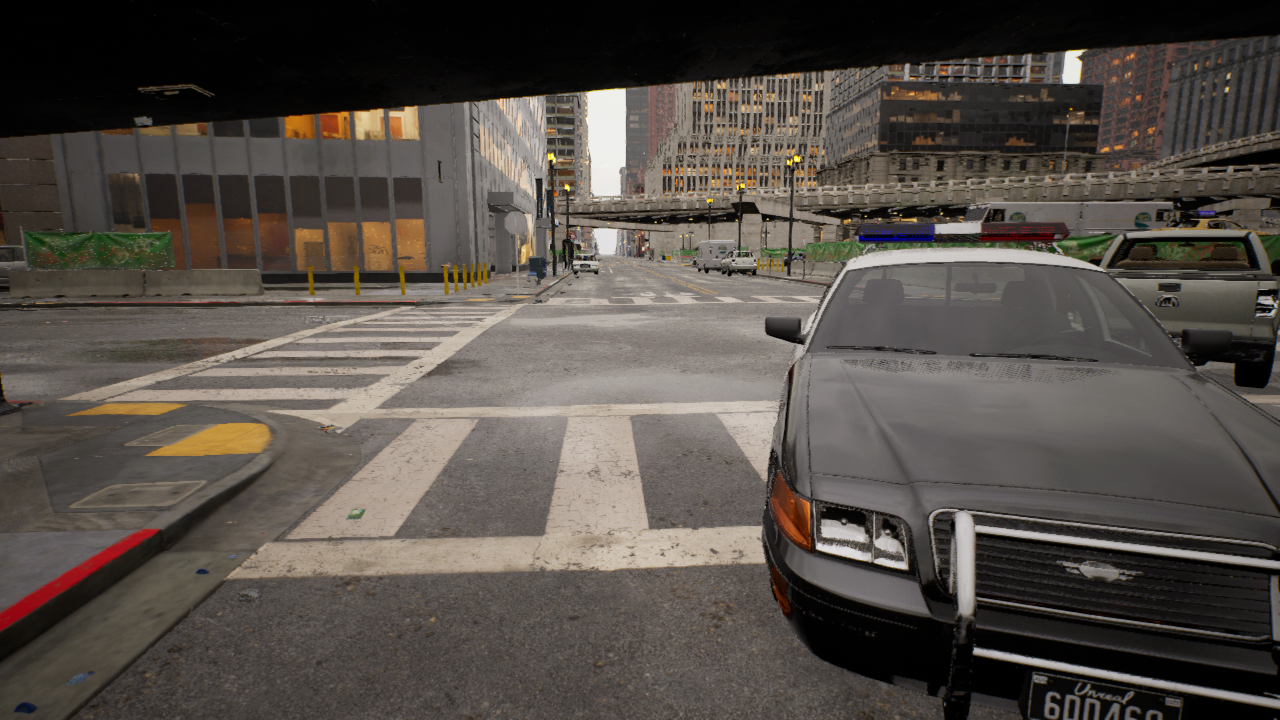
Venue: intersection
Lighting: golden hour
Vehicle rig: sedan